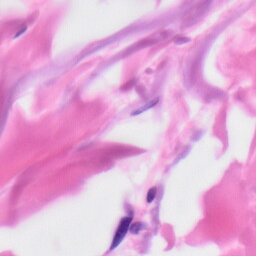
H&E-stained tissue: Skin